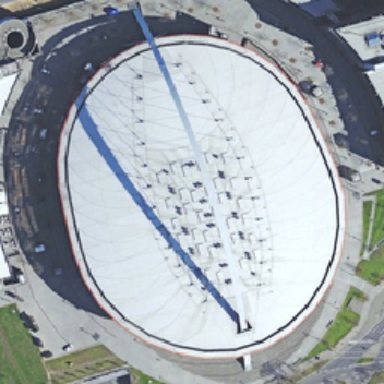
Ground layout in white buildings .